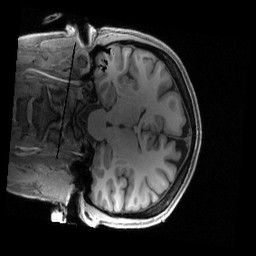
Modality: T1w
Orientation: coronal
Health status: healthy
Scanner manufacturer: siemens
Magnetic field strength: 3 T
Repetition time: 2.4 s
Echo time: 0.00222 s